由椭圆的一个焦点、长轴的一个顶点（焦点与顶点在坐标原点同一侧）和短轴的一个顶点组成的三角形称为该椭圆的“焦顶三角形”。如果两个椭圆的“焦顶三角形”相似，则称这两个椭圆是“相似椭圆”，并将三角形的相似比称为椭圆的相似比。如图 1，左、右顶点分别为 $F_1,F_2$，上、右顶点分别为 $A,B$ 的椭圆 $C_1$；如图 2，为左、右焦点分别为 $F_1',F_2'$，上、右顶点分别为 $A',B'$ 的椭圆 $C_2$；若 $\triangle ABF_2$ 与 $\triangle A'B'F_2'$ 相似，则称椭圆 $C_1,C_2$ 是“相似椭圆”，三角形的相似比 $\frac{AF_2}{A'F_2'}$ 称为椭圆的相似比。}

(1) 判断椭圆 $C_1: \frac{x^2}{4} + \frac{y^2}{3} = 1$ 与椭圆 $C_2: \frac{x^2}{16} + \frac{y^2}{9} = 1$ 是否是“相似椭圆”？若是，求出相似比；若不是，请说明理由，并找出椭圆 $C_1: \frac{x^2}{4} + \frac{y^2}{3} = 1$ 的一个“相似椭圆”；

(2) 证明：两个椭圆是“相似椭圆”的充要条件是离心率相等；

(3) 若椭圆 $C_1$ 与椭圆 $C_2: \frac{x^2}{4} + y^2 = 1$ 相似，直线 $l: y = kx + m$ 与椭圆 $C_1,C_2$ 交于四点（依次为 $M,N,P,Q$，如图），且 $\overrightarrow{MO} = 2\overrightarrow{NO}$，证明：点 $T(k,m)$ 在定曲线上。
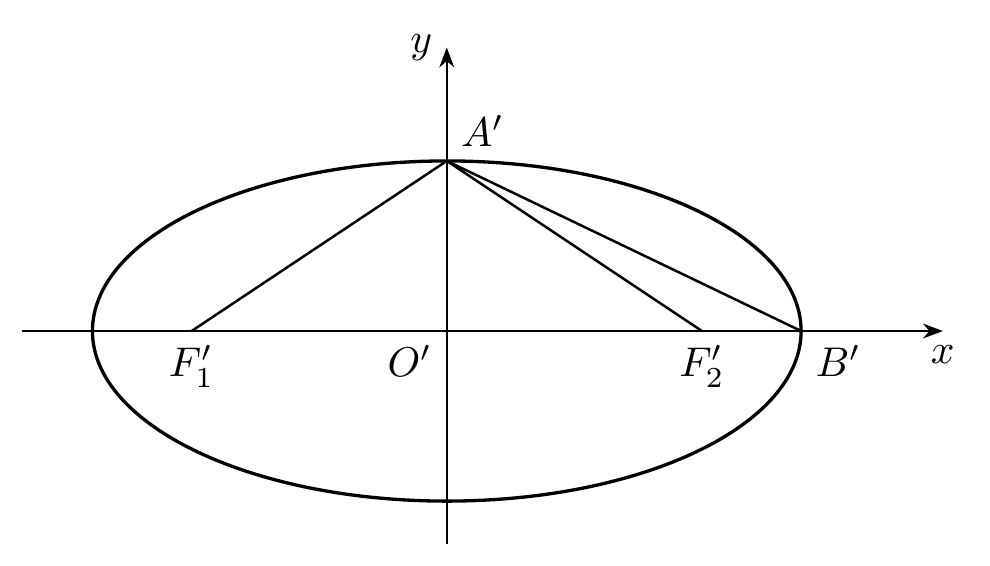
【解答】

\noindent \textbf{【答案】}
(1) 不是相似椭圆，理由见详解；$C_1$ 的相似椭圆示例：$\dfrac{x^2}{16} + \dfrac{y^2}{12} = 1$；
(2) 证明见详解；
(3) 证明见详解，点 $T(k,m)$ 在定曲线 $m^2 - 4k^2 = 12$ 上。

\noindent \textbf{【分析】}
(1) 分别计算两个椭圆焦顶三角形的边长比例，判断是否相似；根据相似条件构造相似椭圆；
(2) 分别证明充分性（离心率相等 $\implies$ 相似）和必要性（相似 $\implies$ 离心率相等）；
(3) 利用相似椭圆性质设出 $C_1$ 方程，联立直线与椭圆方程，结合向量条件推导定曲线方程。

\noindent \textbf{【详解】}
 (1) 判断相似椭圆并求相似比
 椭圆 $C_1: \dfrac{x^2}{4} + \dfrac{y^2}{3} = 1$
基本量：$a_1 = 2$，$b_1 = \sqrt{3}$，$c_1 = \sqrt{a_1^2 - b_1^2} = 1$，离心率 $e_1 = \dfrac{c_1}{a_1} = \dfrac{1}{2}$。
焦顶三角形 $\triangle ABF_2$ 的三边：
- $|AB| = \sqrt{a_1^2 + b_1^2} = \sqrt{7}$
- $|BF_2| = a_1 - c_1 = 1$
- $|AF_2| = \sqrt{b_1^2 + c_1^2} = 2$

 椭圆 $C_2: \dfrac{x^2}{16} + \dfrac{y^2}{9} = 1$
基本量：$a_2 = 4$，$b_2 = 3$，$c_2 = \sqrt{a_2^2 - b_2^2} = \sqrt{7}$，离心率 $e_2 = \dfrac{c_2}{a_2} = \dfrac{\sqrt{7}}{4}$。
焦顶三角形 $\triangle A'B'F_2'$ 的三边：
- $|A'B'| = \sqrt{a_2^2 + b_2^2} = 5$
- $|B'F_2'| = a_2 - c_2 = 4 - \sqrt{7}$
- $|A'F_2'| = \sqrt{b_2^2 + c_2^2} = 4$

 相似性判断
边长比例：
\[
\dfrac{|AB|}{|A'B'|} = \dfrac{\sqrt{7}}{5},\quad \dfrac{|BF_2|}{|B'F_2'|} = \dfrac{1}{4 - \sqrt{7}},\quad \dfrac{|AF_2|}{|A'F_2'|} = \dfrac{2}{4} = \dfrac{1}{2}
\]
比例不相等，故 $C_1$ 与 $C_2$ **不是** 相似椭圆。

 构造 $C_1$ 的相似椭圆
相似椭圆需离心率相等，取相似比为 $2$，则：
$a = 2 \times 2 = 4$，$c = 2 \times 1 = 2$，$b = \sqrt{a^2 - c^2} = 2\sqrt{3}$，
相似椭圆方程：$\dfrac{x^2}{16} + \dfrac{y^2}{12} = 1$。

 (2) 证明：相似椭圆 $\iff$ 离心率相等
 必要性（相似 $\implies$ 离心率相等）
设椭圆 $C: \dfrac{x^2}{a^2} + \dfrac{y^2}{b^2} = 1$，焦顶三角形三边为：
$|BF_2| = a - c$，$|AF_2| = \sqrt{b^2 + c^2}$，$|AB| = \sqrt{a^2 + b^2}$。

若两椭圆相似，则边长比例相等：
\[
\dfrac{a_1 - c_1}{a_2 - c_2} = \dfrac{\sqrt{b_1^2 + c_1^2}}{\sqrt{b_2^2 + c_2^2}} = \dfrac{\sqrt{a_1^2 + b_1^2}}{\sqrt{a_2^2 + b_2^2}} = k \ (\text{相似比})
\]

由 $b^2 = a^2 - c^2$，代入化简得：
\[
\dfrac{a_1(1 - e_1)}{a_2(1 - e_2)} = \dfrac{\sqrt{a_1^2 - c_1^2 + c_1^2}}{\sqrt{a_2^2 - c_2^2 + c_2^2}} = \dfrac{a_1}{a_2}
\]
约去 $a_1/a_2$ 得：$1 - e_1 = 1 - e_2 \implies e_1 = e_2$。

 充分性（离心率相等 $\implies$ 相似）
若 $e_1 = e_2 = e$，则 $c_1 = e a_1$，$c_2 = e a_2$，
焦顶三角形边长比例：
\[
\dfrac{a_1 - c_1}{a_2 - c_2} = \dfrac{a_1(1 - e)}{a_2(1 - e)} = \dfrac{a_1}{a_2}
\]
\[
\dfrac{\sqrt{b_1^2 + c_1^2}}{\sqrt{b_2^2 + c_2^2}} = \dfrac{\sqrt{a_1^2 - c_1^2 + c_1^2}}{\sqrt{a_2^2 - c_2^2 + c_2^2}} = \dfrac{a_1}{a_2}
\]
比例相等，故两椭圆相似。

综上，两个椭圆是“相似椭圆”的充要条件是离心率相等。

 (3) 证明点 $T(k,m)$ 在定曲线上
椭圆 $C_2: \dfrac{x^2}{4} + y^2 = 1$，离心率 $e_2 = \dfrac{\sqrt{3}}{2}$，
由相似性，设 $C_1: \dfrac{x^2}{4t^2} + \dfrac{y^2}{t^2} = 1$（$t > 0$，相似比为 $t$）。

联立直线 $l: y = kx + m$ 与 $C_2$：
\[
\dfrac{x^2}{4} + (kx + m)^2 = 1 \implies (1 + 4k^2)x^2 + 8kmx + 4m^2 - 4 = 0
\]

设 $M(x_1,y_1)$，$N(x_2,y_2)$，由 $\overrightarrow{MO} = 2\overrightarrow{NO}$ 得：
$x_1 = -2x_2$，$y_1 = -2y_2$。

由韦达定理：
\[
x_1 + x_2 = -x_2 = -\dfrac{8km}{1 + 4k^2} \implies x_2 = \dfrac{8km}{1 + 4k^2}
\]
\[
x_1x_2 = -2x_2^2 = \dfrac{4m^2 - 4}{1 + 4k^2}
\]

代入 $x_2$ 化简得：
\[
-2\left(\dfrac{8km}{1 + 4k^2}\right)^2 = \dfrac{4m^2 - 4}{1 + 4k^2}
\]
\[
-128k^2m^2 = (4m^2 - 4)(1 + 4k^2)
\]
整理得定曲线方程：
\[
m^2 - 4k^2 = 12
\]

故点 $T(k,m)$ 在定曲线 $m^2 - 4k^2 = 12$ 上。

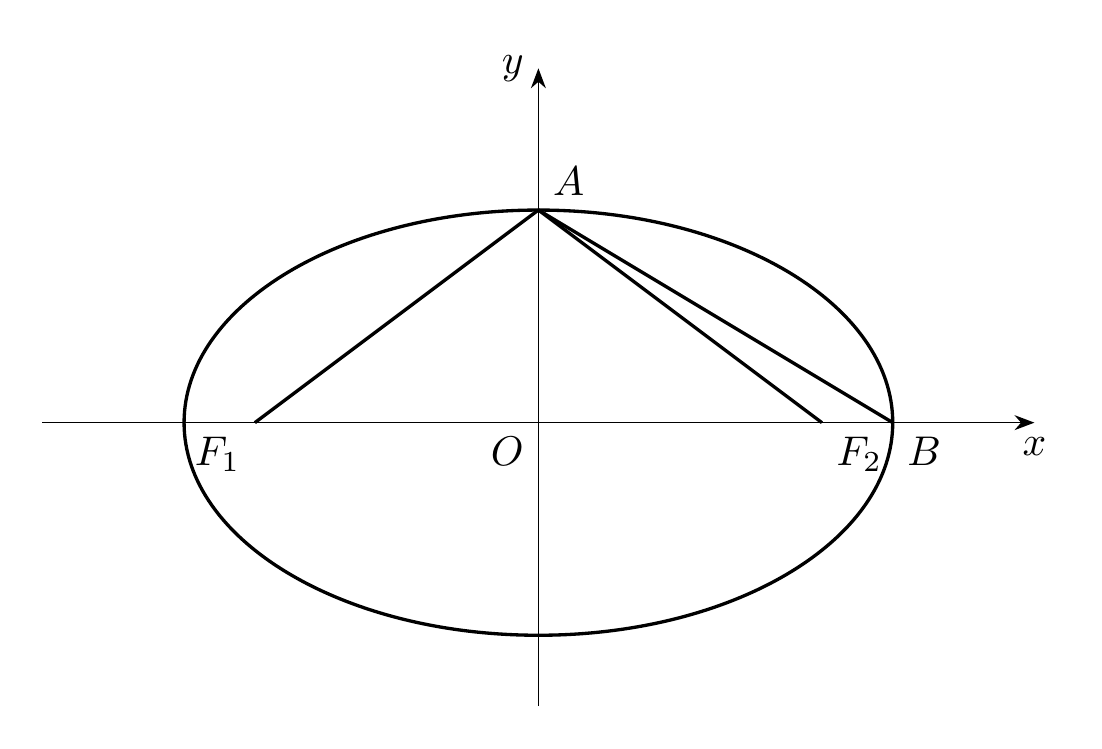